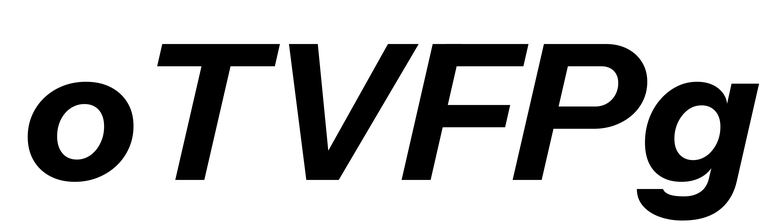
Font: InstrumentSans-Italic_Bold_Italic